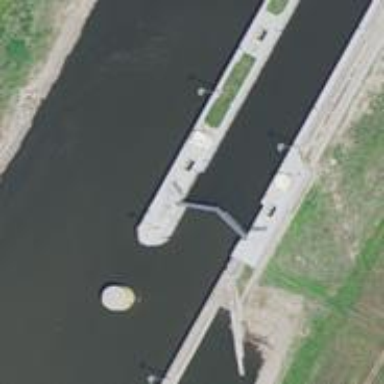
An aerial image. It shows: Canal.